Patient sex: M
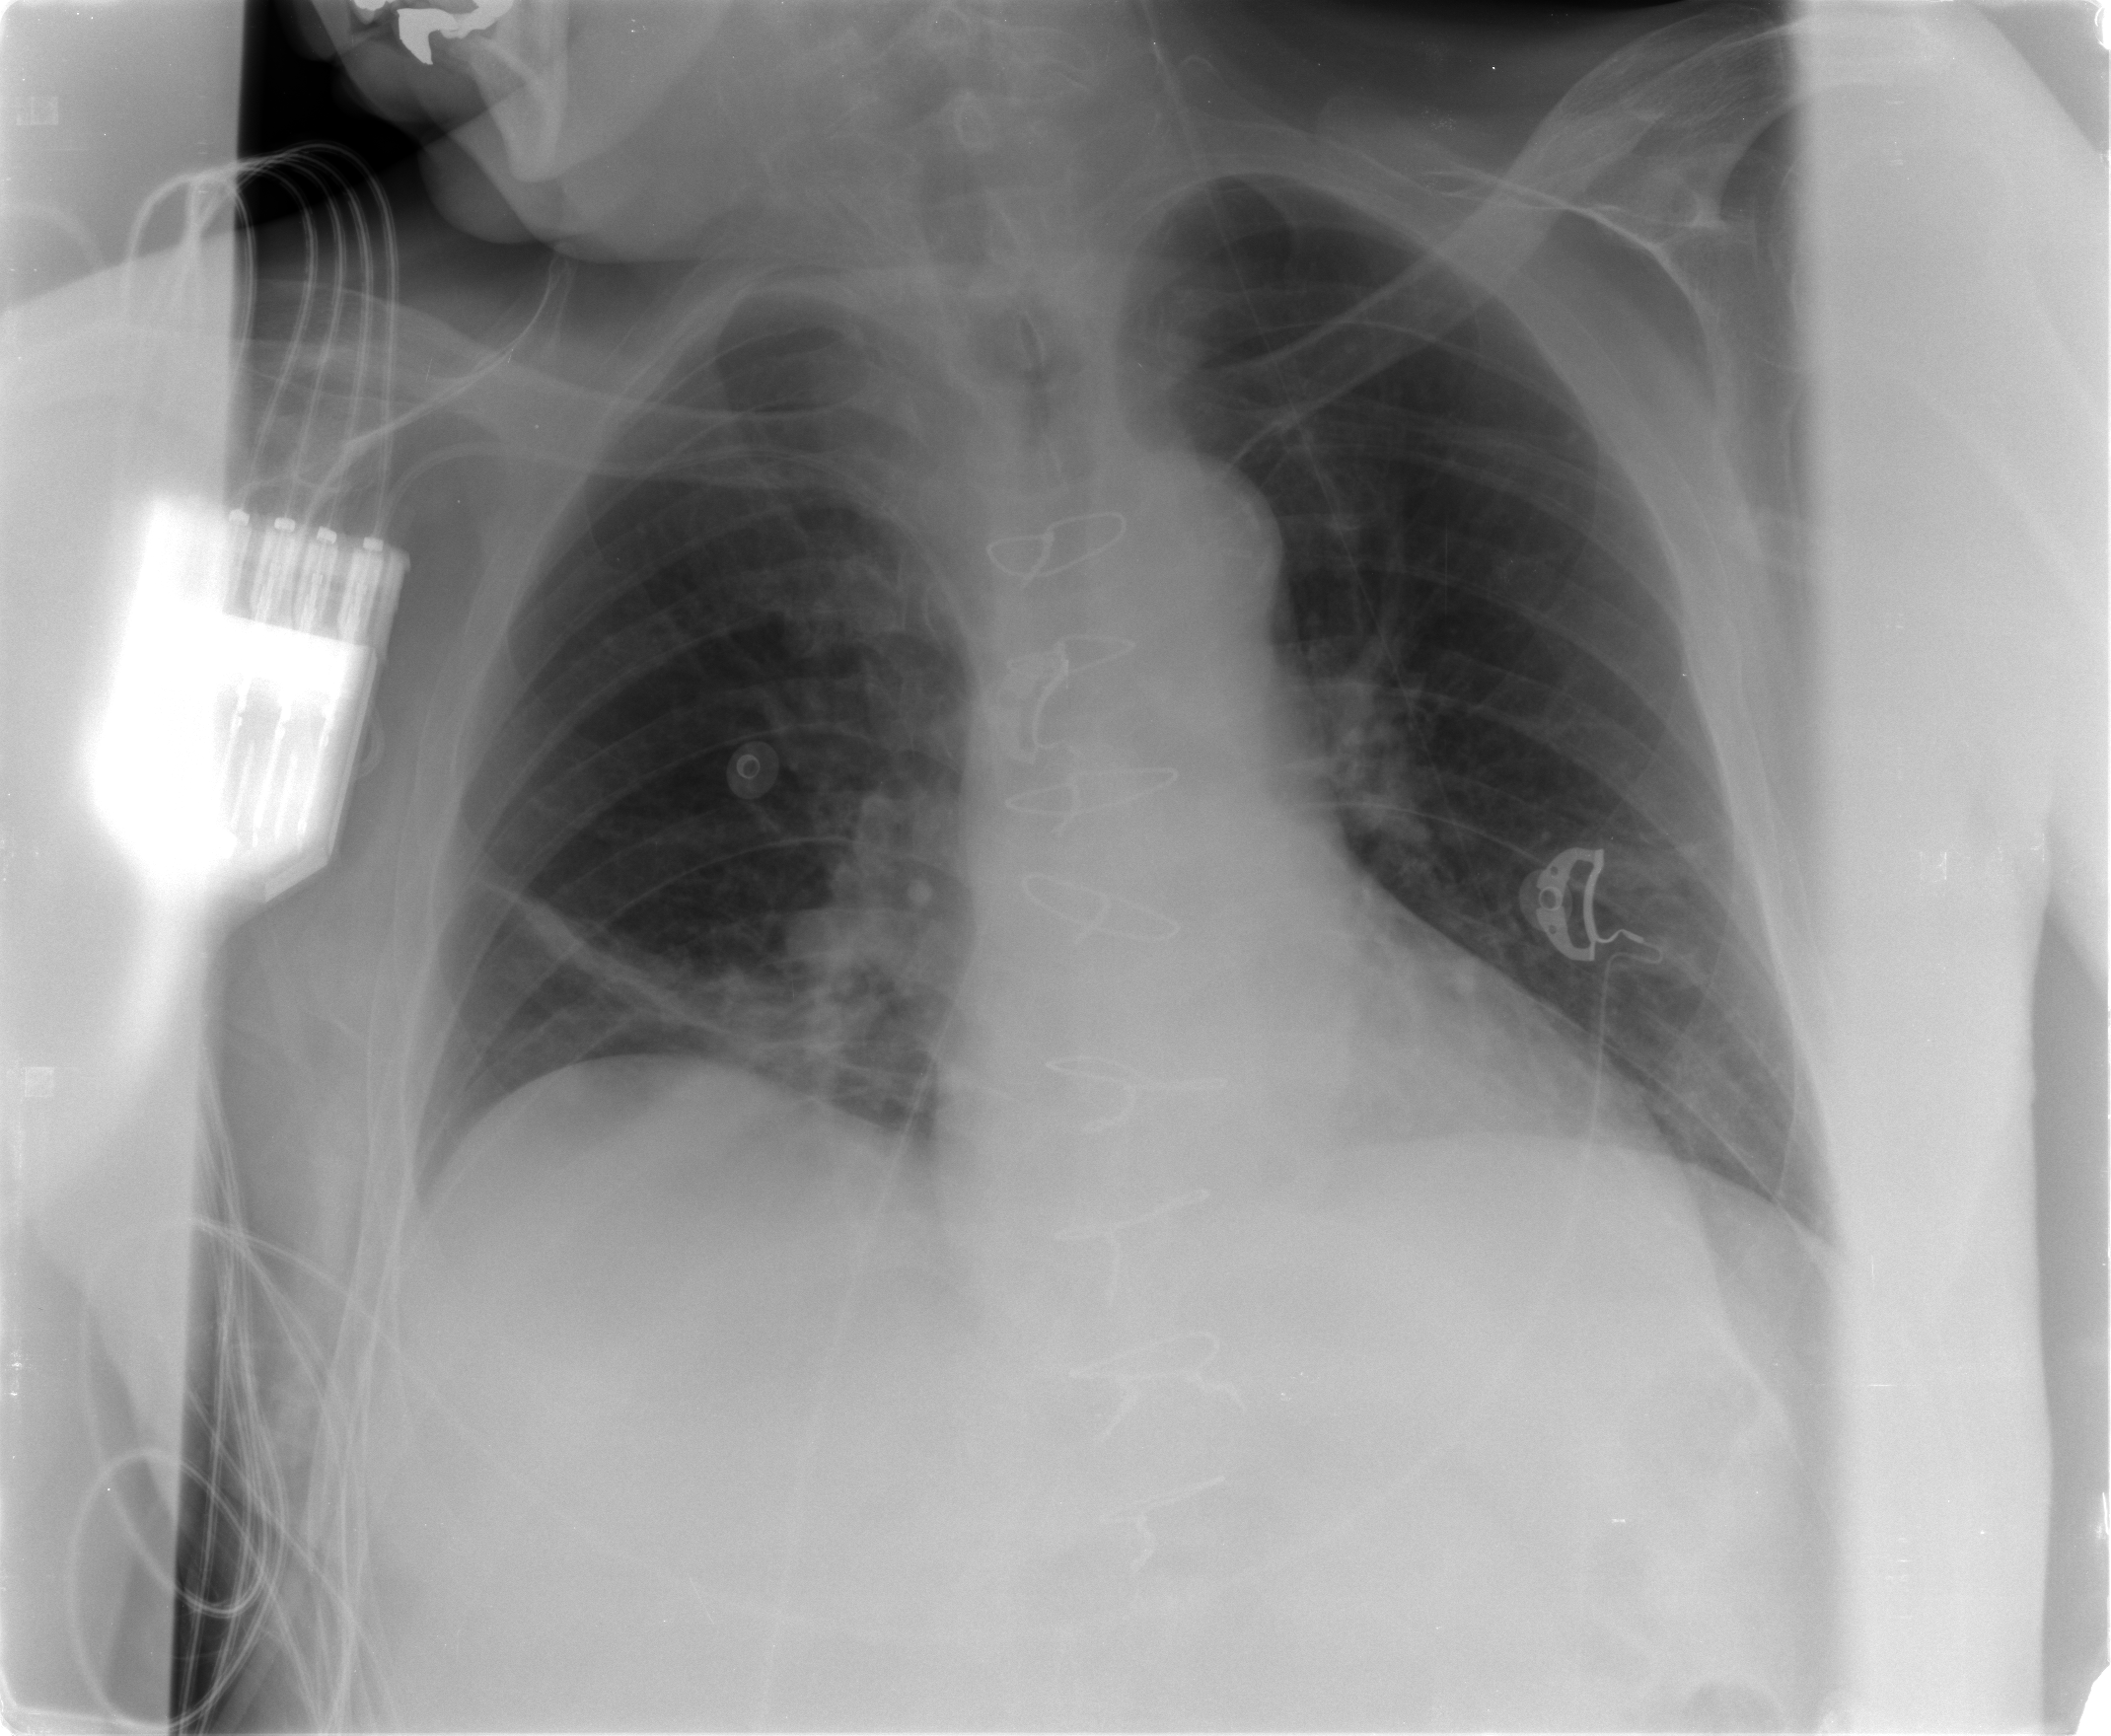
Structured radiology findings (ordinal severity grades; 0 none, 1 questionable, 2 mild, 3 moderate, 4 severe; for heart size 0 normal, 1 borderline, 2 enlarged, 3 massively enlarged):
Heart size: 0
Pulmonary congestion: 0
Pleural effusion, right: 0
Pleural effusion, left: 0
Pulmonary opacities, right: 0
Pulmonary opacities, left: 0
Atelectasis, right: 2
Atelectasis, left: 0